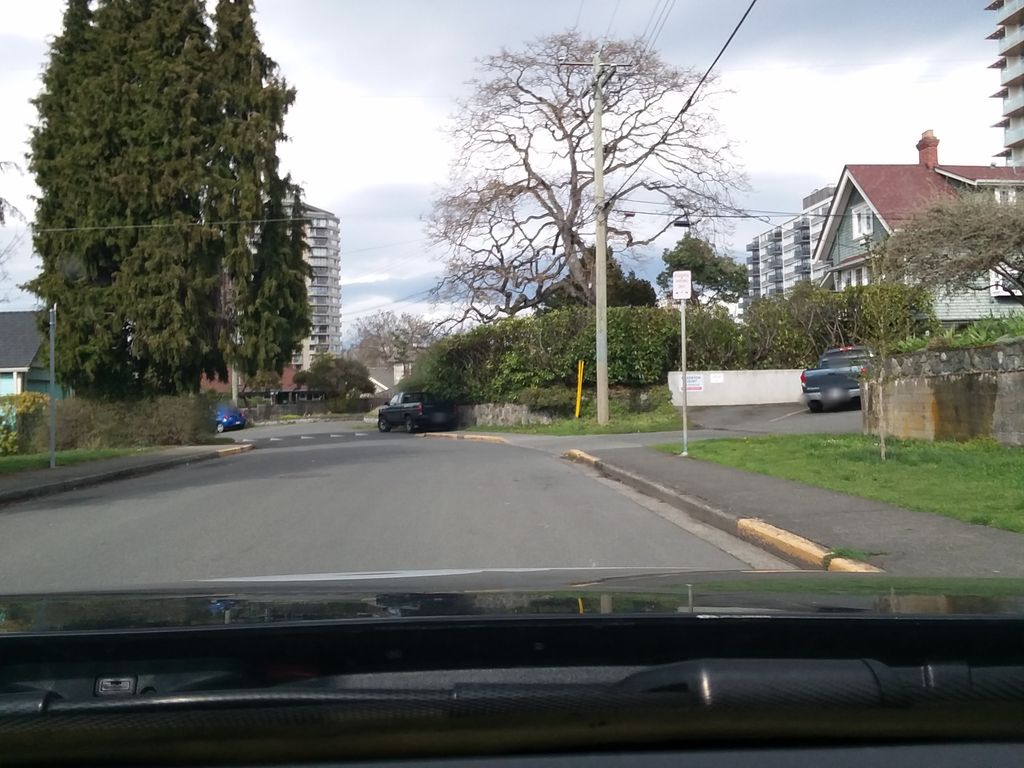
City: victoria